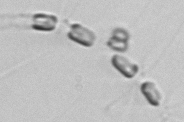
Label: Chaetoceros